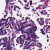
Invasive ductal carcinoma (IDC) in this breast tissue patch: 1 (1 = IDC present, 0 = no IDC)